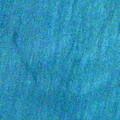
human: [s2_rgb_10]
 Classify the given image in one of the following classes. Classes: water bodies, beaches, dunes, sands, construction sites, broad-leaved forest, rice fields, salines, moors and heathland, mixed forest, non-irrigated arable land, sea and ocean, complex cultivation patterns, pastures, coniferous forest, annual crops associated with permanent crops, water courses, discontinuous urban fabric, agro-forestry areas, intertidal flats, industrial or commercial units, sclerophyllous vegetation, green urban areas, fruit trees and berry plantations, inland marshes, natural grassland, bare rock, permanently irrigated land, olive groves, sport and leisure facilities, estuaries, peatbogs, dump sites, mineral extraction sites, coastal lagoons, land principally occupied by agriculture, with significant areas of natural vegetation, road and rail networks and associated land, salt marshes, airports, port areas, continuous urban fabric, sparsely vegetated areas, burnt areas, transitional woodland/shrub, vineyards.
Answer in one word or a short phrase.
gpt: sea and ocean